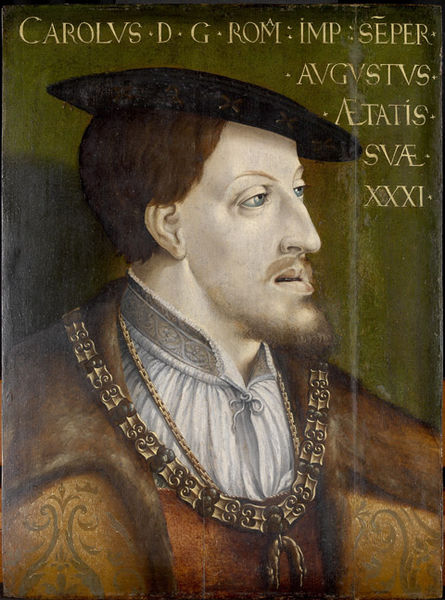
Titel: Kaiser Karl der V.
Künstler: Niederdeutscher Meister
Standort: Karlsruhe
Institution: Staatliche Kunsthalle Karlsruhe
Schlagwörter: blau, gemälde, kopf, mann, schatten, umhang, weiß, gelb, grün, braun, frisur, haar, hintergrund, holz, hut, licht, mund, nase, ohr, orange, profil, schwarz, stuhl, blick, rot, malerei, muster, ornament, schleife, bart, hemd, jacke, jung, kappe, mütze, augen, blass, falten, gesicht, kragen, mensch, pelz, ärmel, bildnis, hals, herr, portrait, porträt, öl, auge, geistlicher, gewand, gold, haare, mantel, sessel, adel, augenbrauen, bruststück, kinn, lippe, lippen, ohren, rechts, renaissance, fell, schrift, seitlich, kette, kaiser, könig, inschrift, datum, zahlen, seitenansicht, lack, dreiviertelprofil, kinnbart, name, rothaarig, barrett, seite, text, ketten, kragen weiss, worte, orden, herrscher, brokat, fürst, rüstung, rom, barett, männlich, leder, mittelalter, wams, majestät, viertelprofil, holztafel, zeilen, monarch, karl, golden, rosenkranz, tafelbild, herrscherportrait, august, latein, hufeisen, karl der große, augustus, wörter, mittelater, römisches reich, inzest, amtskette, imperator, goldenes flies, goldenes vlies, schmuckvoll, karl v, vlies, carolus, habsburger, bischoff, wamst, tableau, carlos, barth, langes gesicht, helb, konterfei, goldenes fließ, kaiser karl, beret, grünm, kaiserbildnis, e, 31, nose, 301, haere, kaiser karl v, goldenens vlies, xxxi, porrträt, fliehendes kinn, müder blick